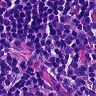
Metastatic tissue present: no